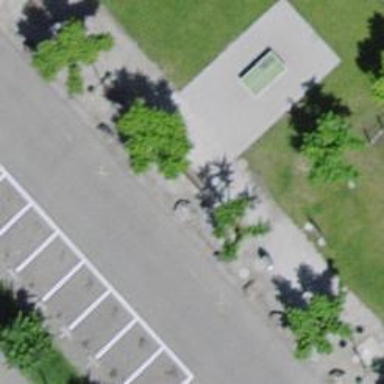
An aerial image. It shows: Brown bench.